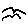
Label: bird